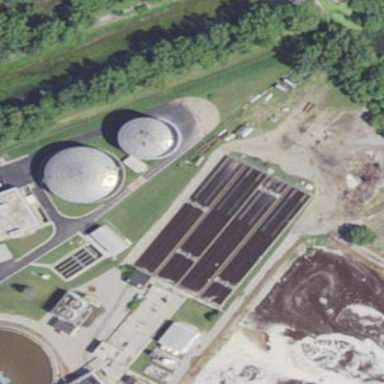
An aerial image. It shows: Image of wastewater.